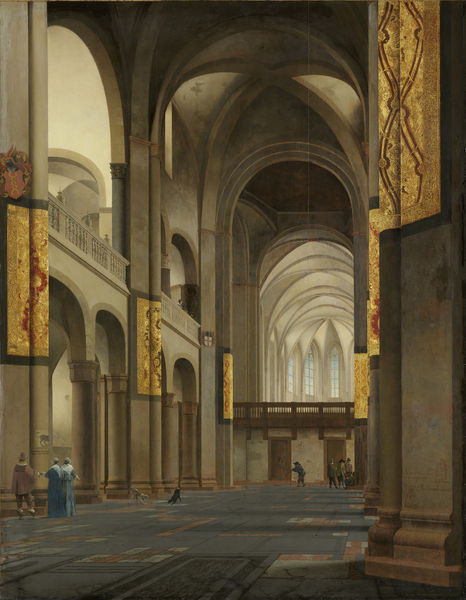
Titel: Het middenschip en koor van de Mariakerk te Utrecht, gezien vanuit het westen
Künstler: Pieter Jansz. Saenredam
Standort: Amsterdam
Institution: Rijksmuseum
Schlagwörter: fenster, hut, hüte, kopfbedeckungen, licht, leute, mütze, mützen, brüstung, gold, kopfbedeckung, vergoldet, kirchenschiff, kreuzgewölbe, seitenschiff, apsis, wandteppiche